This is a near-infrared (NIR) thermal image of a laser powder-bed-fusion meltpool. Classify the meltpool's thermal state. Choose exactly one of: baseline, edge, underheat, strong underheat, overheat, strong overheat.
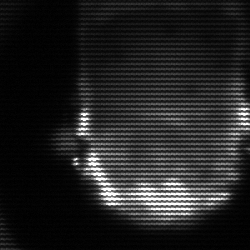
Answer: baseline